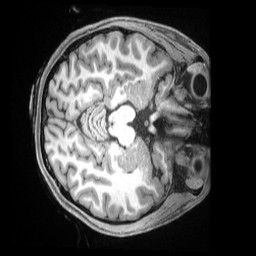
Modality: T1w
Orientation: axial
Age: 25
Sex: female
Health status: ill
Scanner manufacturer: siemens
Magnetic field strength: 3 T
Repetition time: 2.5 s
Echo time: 0.00181 s